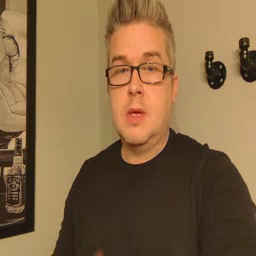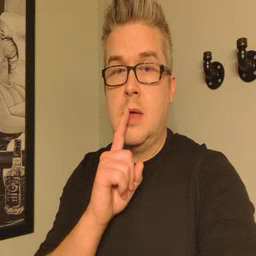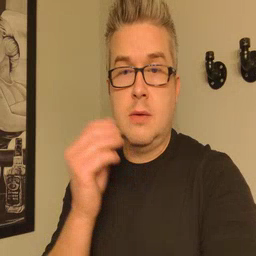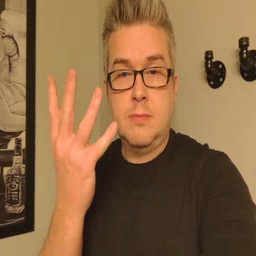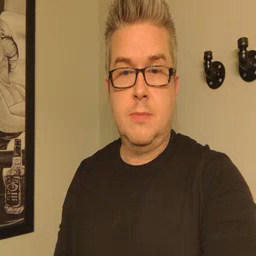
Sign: lamp